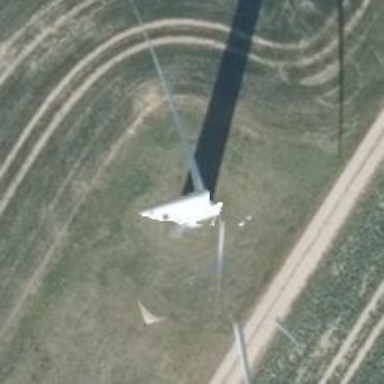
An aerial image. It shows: Wind generator is in the picture.